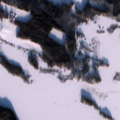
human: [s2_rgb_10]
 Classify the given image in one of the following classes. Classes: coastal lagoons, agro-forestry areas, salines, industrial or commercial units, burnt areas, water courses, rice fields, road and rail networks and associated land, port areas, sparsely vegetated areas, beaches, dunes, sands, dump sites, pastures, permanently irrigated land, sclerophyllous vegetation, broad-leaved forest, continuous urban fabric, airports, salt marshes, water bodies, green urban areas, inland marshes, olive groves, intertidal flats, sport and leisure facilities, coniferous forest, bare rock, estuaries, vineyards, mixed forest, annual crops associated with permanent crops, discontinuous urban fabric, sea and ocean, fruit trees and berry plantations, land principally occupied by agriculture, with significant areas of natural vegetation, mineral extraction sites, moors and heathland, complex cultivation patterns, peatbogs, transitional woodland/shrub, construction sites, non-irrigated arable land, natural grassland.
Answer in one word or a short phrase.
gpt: land principally occupied by agriculture, with significant areas of natural vegetation, broad-leaved forest, mixed forest, transitional woodland/shrub, water bodies